Field crop: maize
Growth stage: 2
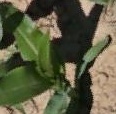
Species: maize